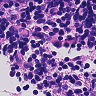
Metastatic tissue present: no